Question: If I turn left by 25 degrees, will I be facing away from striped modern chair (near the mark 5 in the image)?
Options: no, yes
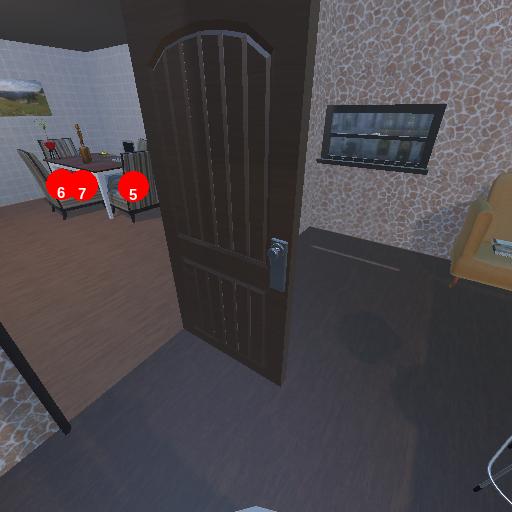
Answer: no